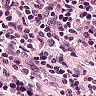
Metastatic tissue present: no